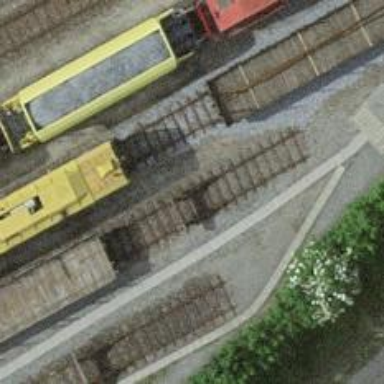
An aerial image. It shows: Railway buffer stop.